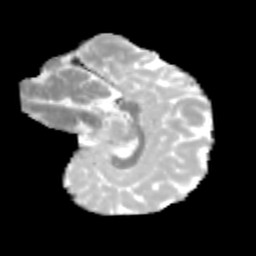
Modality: MD
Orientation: sagittal
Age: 9
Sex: female
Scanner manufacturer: siemens
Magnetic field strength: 3 T
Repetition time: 3.8 s
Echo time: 0.07 s